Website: lowes
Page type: customer-info-address
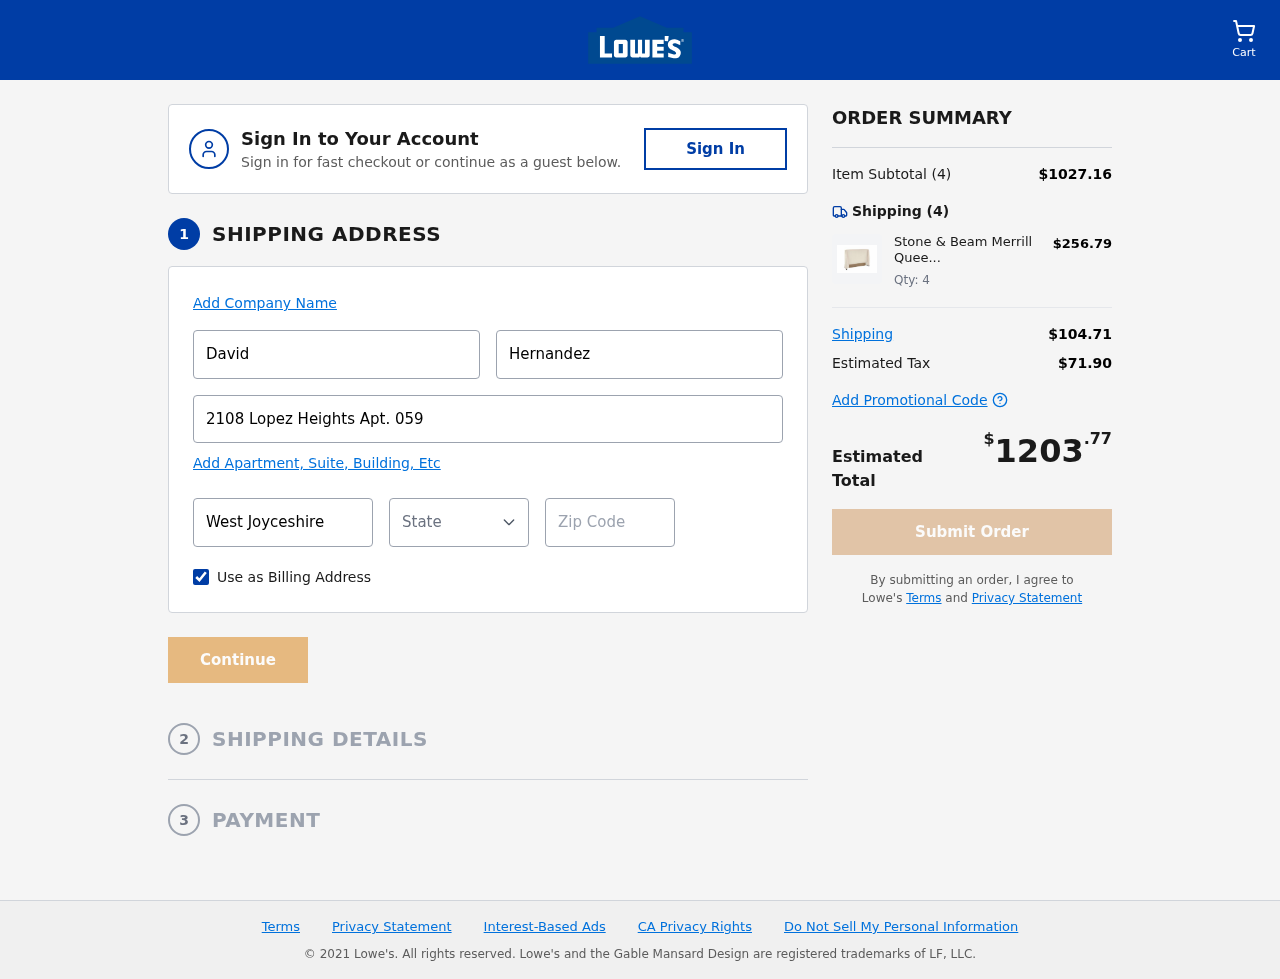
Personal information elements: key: PII_CITY
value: West Joyceshire
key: PII_FIRSTNAME
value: David
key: PII_LASTNAME
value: Hernandez
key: PII_POSTCODE
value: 98505
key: PII_STATE_ABBR
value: NY
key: PII_STREET
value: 2108 Lopez Heights Apt. 059
Product elements: key: PRODUCT1_NAME
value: Stone & Beam Merrill Queen Headboard with Decorative Nailhead Trim, 75"W, Cream
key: PRODUCT1_PRICE
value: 256.79
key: PRODUCT1_QUANTITY
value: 4
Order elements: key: ORDER_NUM_ITEMS
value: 4
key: ORDER_SUBTOTAL
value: $1027.16
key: ORDER_NUM_ITEMS2
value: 4
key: ORDER_SHIPPING_COST
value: $104.71
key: ORDER_TAX
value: $71.90
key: ORDER_TOTAL
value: $1203.77